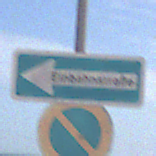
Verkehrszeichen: EinbahnstrasseLinksweisend
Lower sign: EingeschraenktesHalteverbot
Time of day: Midday
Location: Outdoor (Nature)
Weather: PartlyCloudy
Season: NotSpecified
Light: Natural